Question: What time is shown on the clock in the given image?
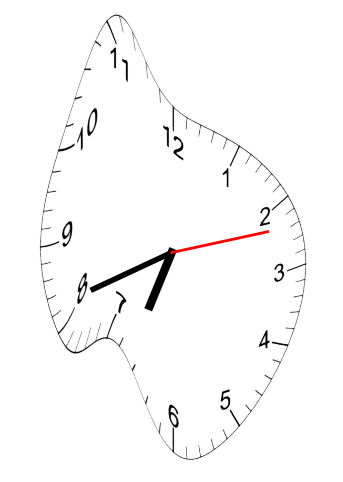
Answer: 06:41:12